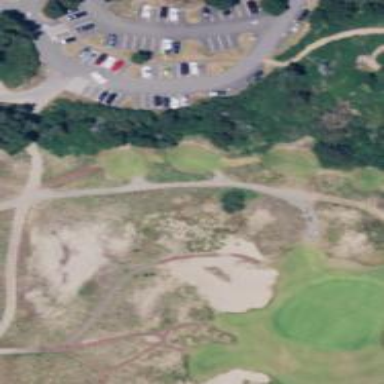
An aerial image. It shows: Pathway for golfing.